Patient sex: M
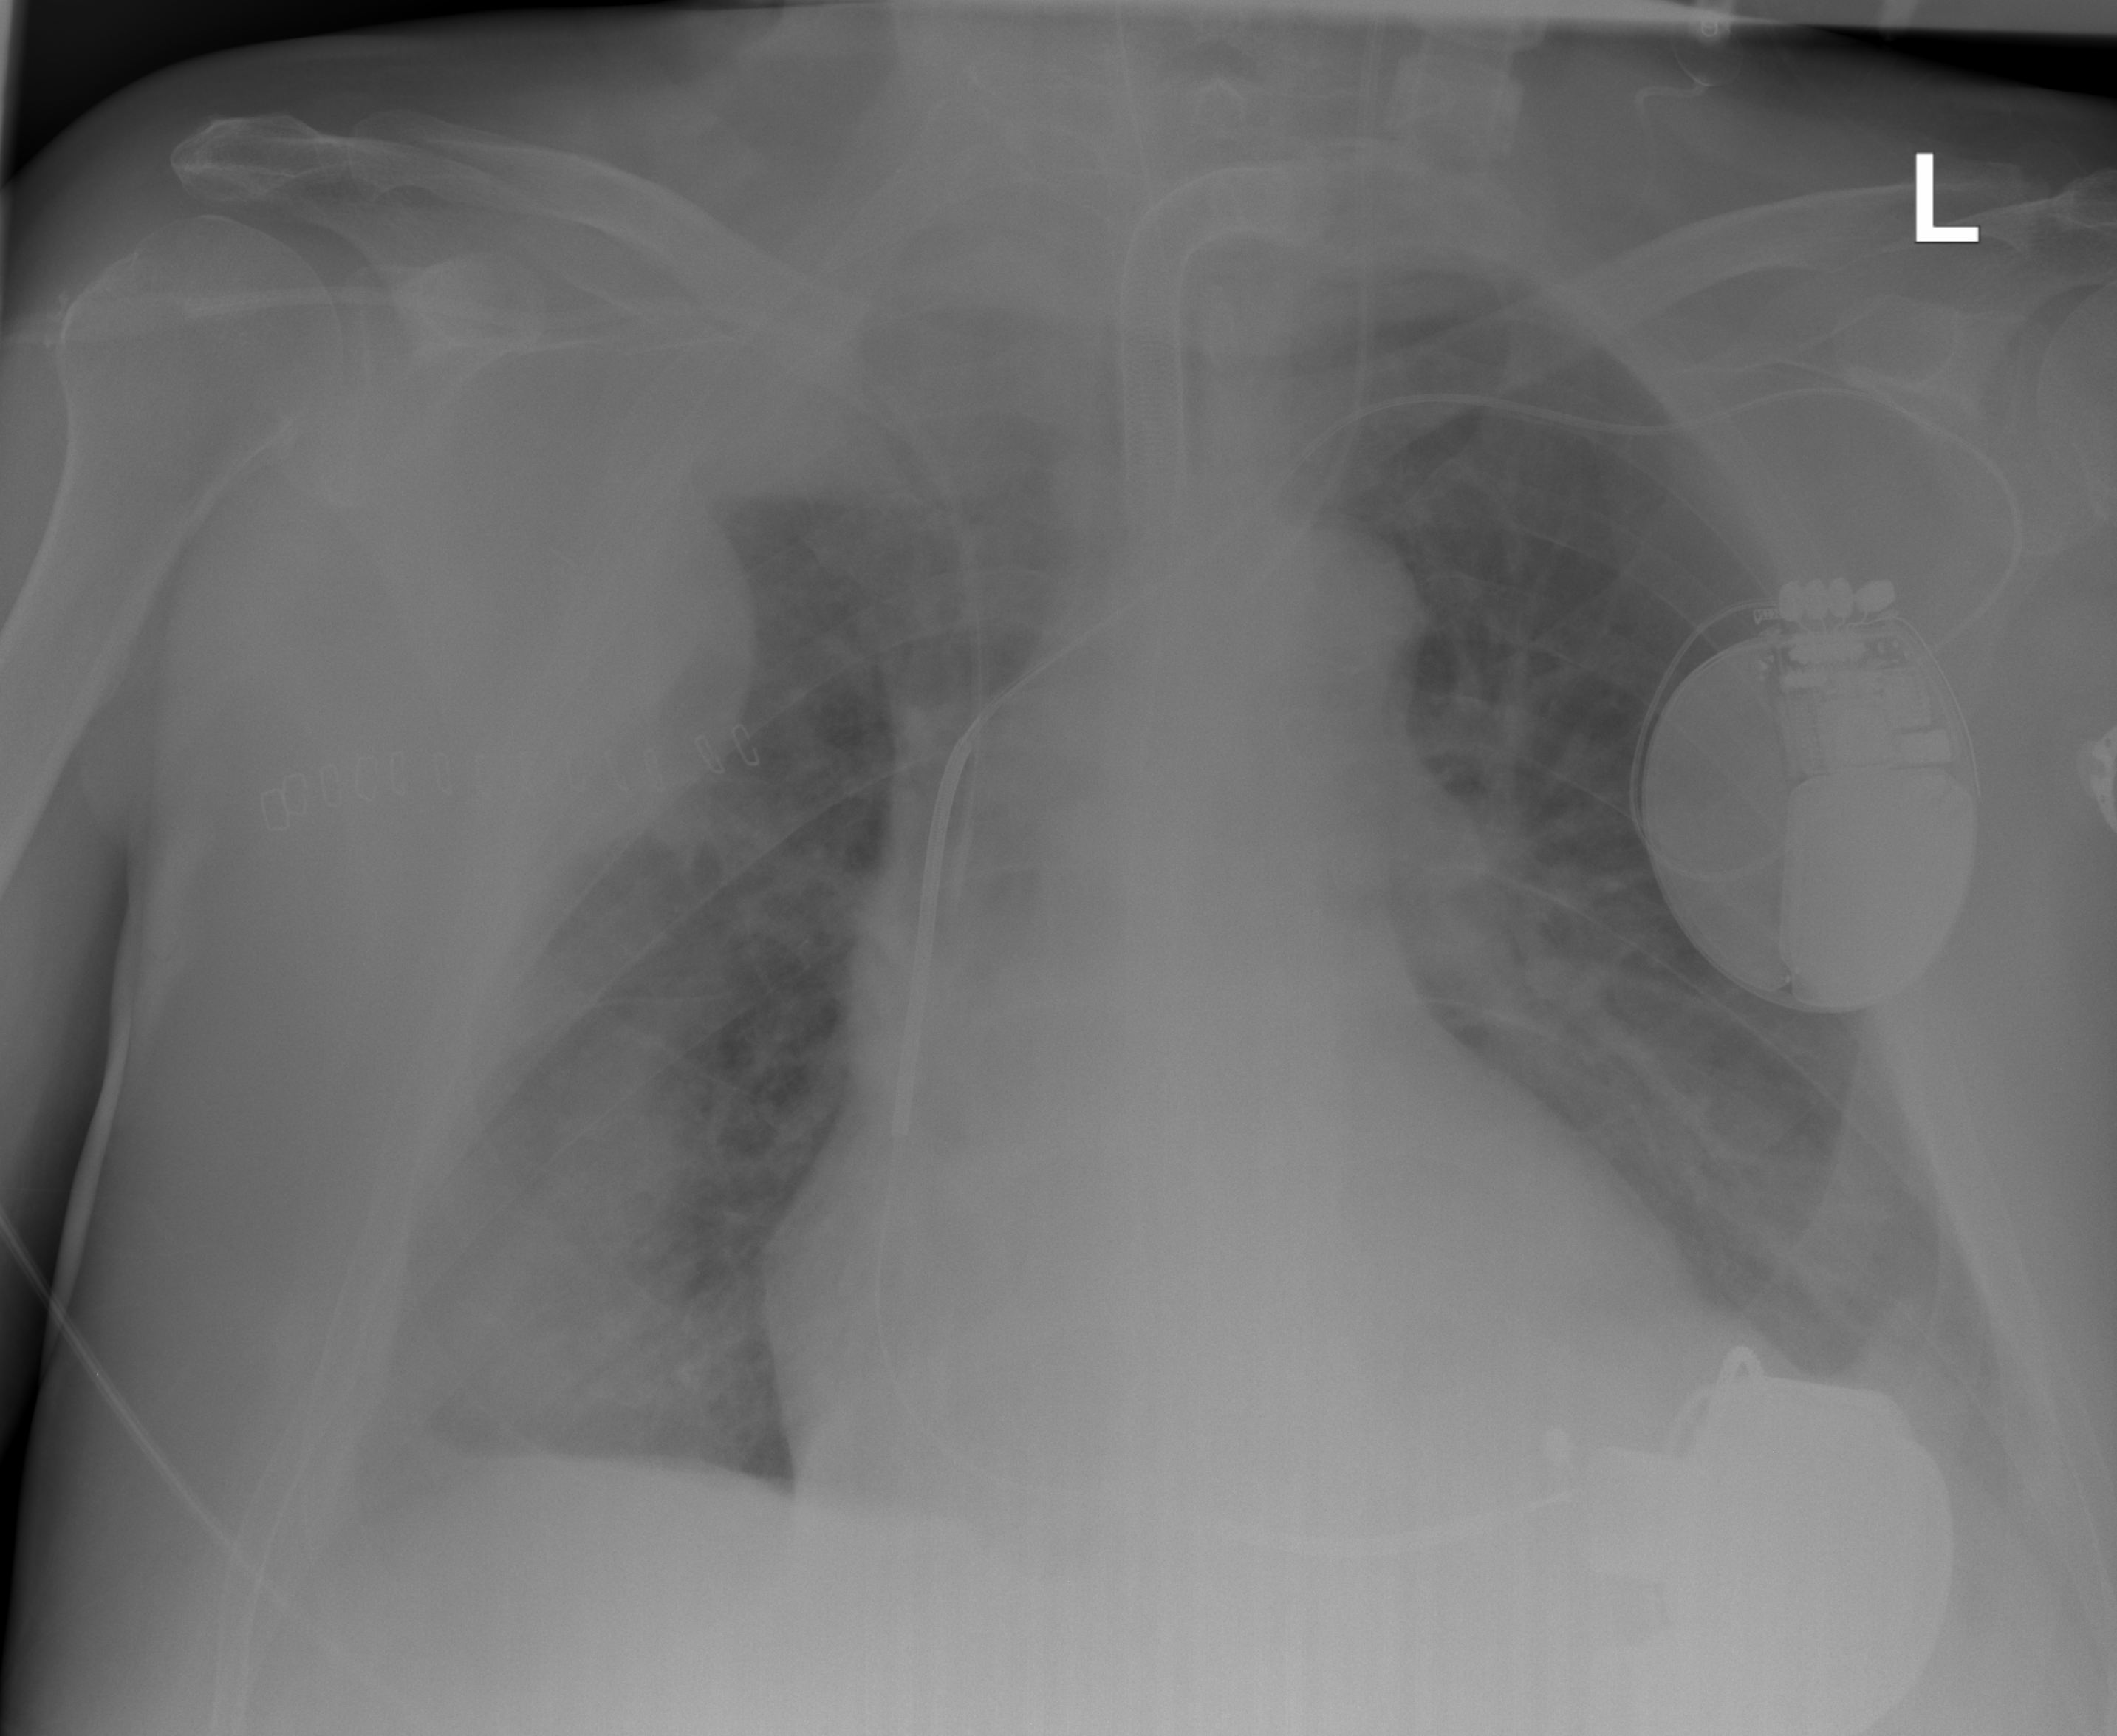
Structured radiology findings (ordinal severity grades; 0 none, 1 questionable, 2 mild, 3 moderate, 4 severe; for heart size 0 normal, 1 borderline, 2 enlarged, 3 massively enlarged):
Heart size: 2
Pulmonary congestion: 0
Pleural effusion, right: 2
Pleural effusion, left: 1
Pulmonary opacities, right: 0
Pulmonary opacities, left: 0
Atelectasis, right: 2
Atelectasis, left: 2